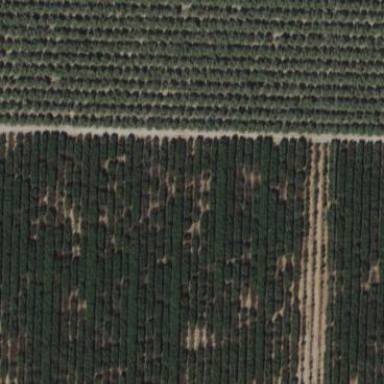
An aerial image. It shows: Almond orchard with rows of almond trees.